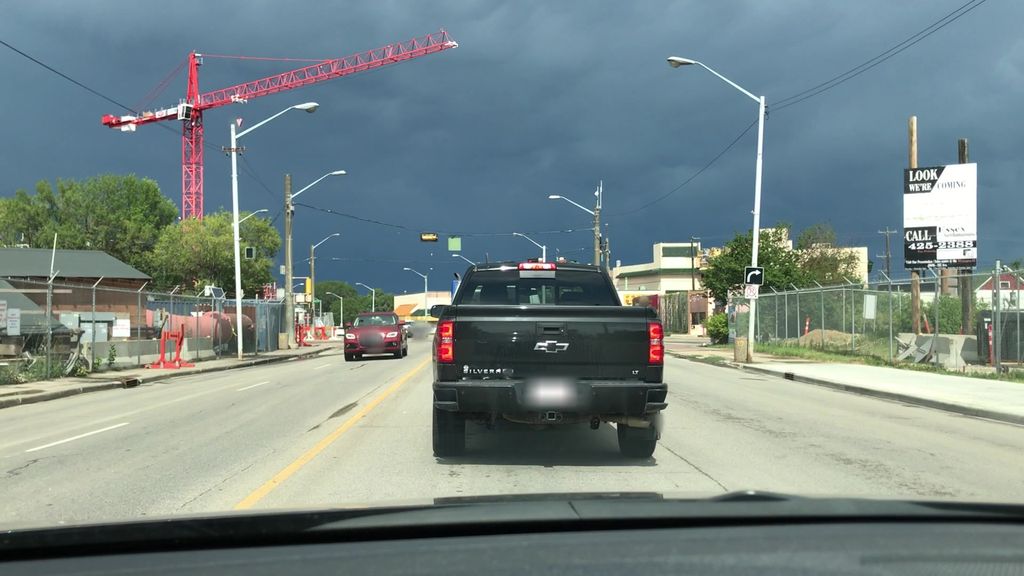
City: edmonton